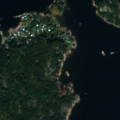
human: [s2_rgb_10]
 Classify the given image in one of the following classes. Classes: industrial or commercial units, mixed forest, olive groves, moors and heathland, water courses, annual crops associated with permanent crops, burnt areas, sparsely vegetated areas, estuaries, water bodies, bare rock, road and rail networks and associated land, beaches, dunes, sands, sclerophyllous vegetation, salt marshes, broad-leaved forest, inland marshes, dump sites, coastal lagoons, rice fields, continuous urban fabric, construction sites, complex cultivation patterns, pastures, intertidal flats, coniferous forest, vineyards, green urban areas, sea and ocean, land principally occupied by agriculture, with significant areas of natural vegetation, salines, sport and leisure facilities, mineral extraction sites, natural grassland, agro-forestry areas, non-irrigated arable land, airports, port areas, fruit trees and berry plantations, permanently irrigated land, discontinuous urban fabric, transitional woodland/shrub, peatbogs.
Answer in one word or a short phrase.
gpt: coniferous forest, sea and ocean